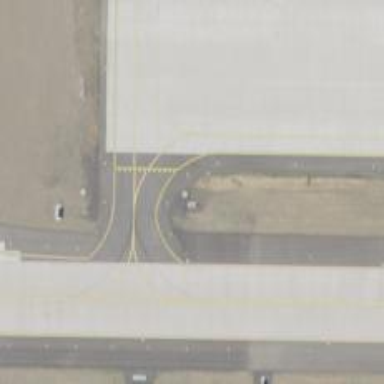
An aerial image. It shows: Image of taxiway at airport.